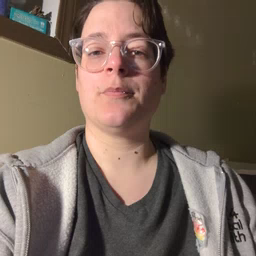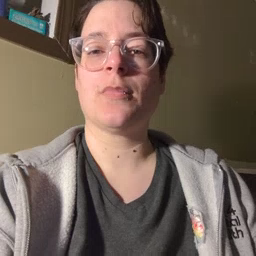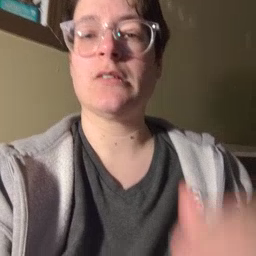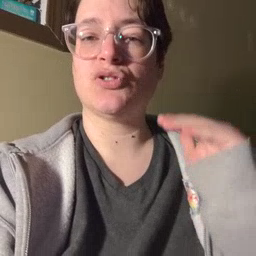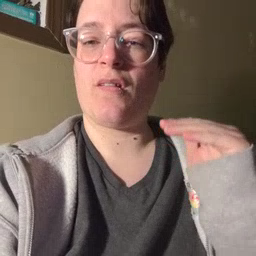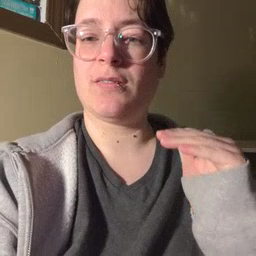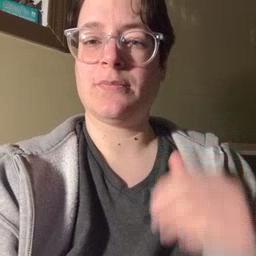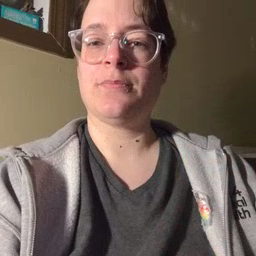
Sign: child